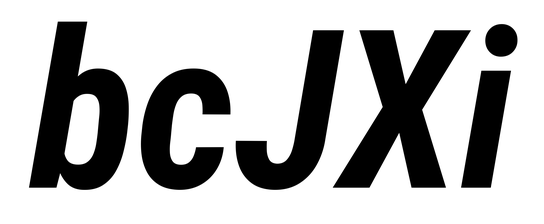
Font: Roboto-Italic_Condensed_Bold_Italic